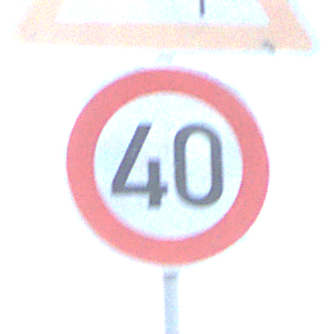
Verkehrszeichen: Geschwindigkeit40
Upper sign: SeitenwindVonRechts
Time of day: SunriseSunset
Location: Outdoor (Nature)
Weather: Clear
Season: NotSpecified
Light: Natural